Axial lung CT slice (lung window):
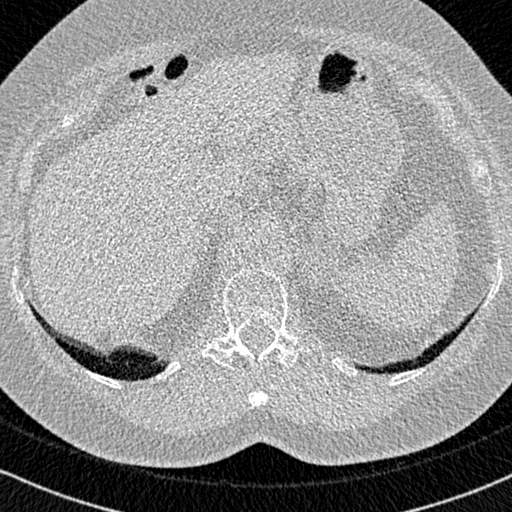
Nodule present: no